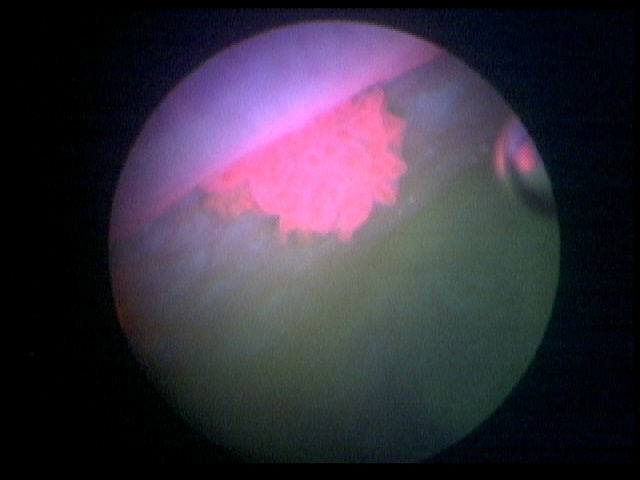
Modality: BLC
Class: Malignant
Subclass: HighGradePapillary
Lesion: L1
Stage: Ta
Morphology: Papillary
Bladder cancer association: Yes